Question: I am trying to write data from a 'List<string>' to a cell in an Excel file.
The code can been seen below as I attempt to write the strings in the List "rawDTCs" to an excel sheet.
'''
for (int x = 0; x < rawDTCs.Count; x++)
{
excelWorkSheet.Cells[myRow, 25] += rawDTCs[x];
}
'''
Instead of getting the strings in the list, I receive the following.

Do I need to cast my array list to avoid getting this error? How can I make it so the strings in the list print to the cells?
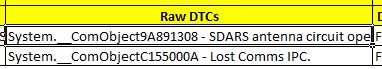
Answer: Do this.
'''
((Microsoft.Office.Interop.Excel.Range)excelWorkSheet.Cells[myRow, 25]).Value2 =
rawDTCs[x];
'''